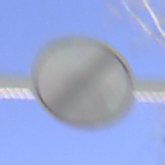
Verkehrszeichen: EndeSaemtlicherBegrenzungen
Umgebung: Outdoor, Nature
Tageszeit: Midday
Wetter: Clear
Licht: Natural
Jahreszeit: NotSpecified
Kontrast: HighContrast